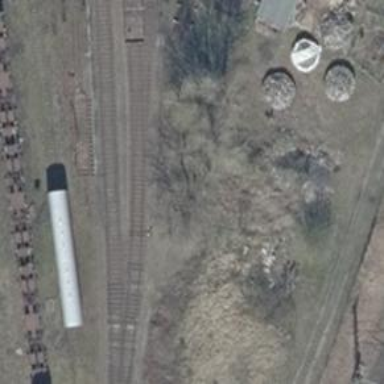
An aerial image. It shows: Railway switch.